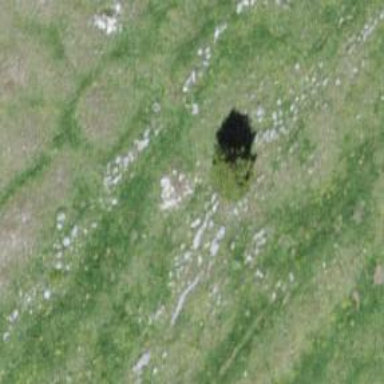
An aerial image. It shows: Needle-leaved tree in natural setting.